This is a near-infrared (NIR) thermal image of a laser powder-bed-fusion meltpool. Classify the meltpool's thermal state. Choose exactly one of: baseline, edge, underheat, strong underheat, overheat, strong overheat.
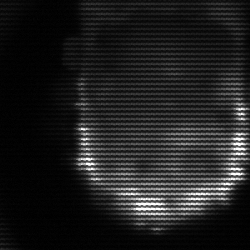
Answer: baseline